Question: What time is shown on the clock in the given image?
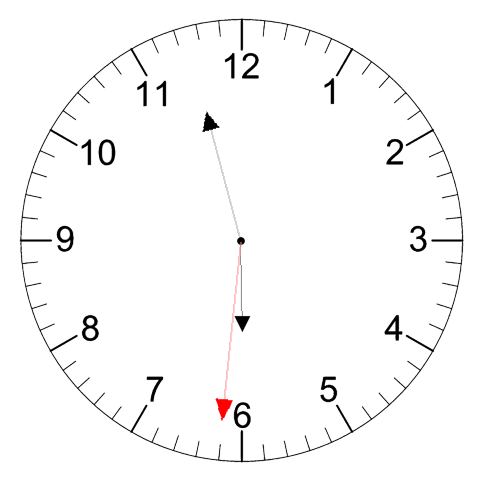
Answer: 05:57:31